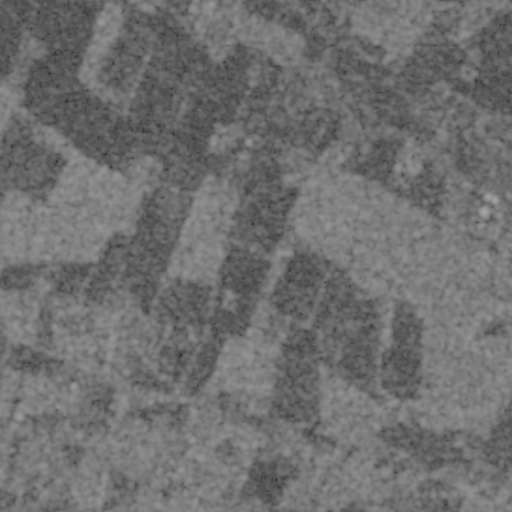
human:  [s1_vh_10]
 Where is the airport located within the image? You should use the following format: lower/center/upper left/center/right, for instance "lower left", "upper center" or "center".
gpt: The airport is located in the upper left of the image.
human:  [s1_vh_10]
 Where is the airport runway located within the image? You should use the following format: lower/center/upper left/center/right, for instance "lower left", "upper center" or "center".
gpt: The airport runway is located in the center left of the image.
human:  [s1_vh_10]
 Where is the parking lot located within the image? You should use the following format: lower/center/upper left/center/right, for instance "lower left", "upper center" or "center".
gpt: The parking lot is located in the lower left of the image.
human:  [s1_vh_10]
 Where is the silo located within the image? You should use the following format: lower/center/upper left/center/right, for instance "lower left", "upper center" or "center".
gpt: The silo is located in the center right of the image.
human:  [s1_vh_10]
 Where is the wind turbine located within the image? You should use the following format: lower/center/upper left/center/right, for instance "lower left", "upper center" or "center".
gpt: The wind turbine is located in the upper right of the image.
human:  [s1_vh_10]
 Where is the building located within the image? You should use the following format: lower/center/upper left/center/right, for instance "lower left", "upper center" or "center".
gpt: There is no building in the image.

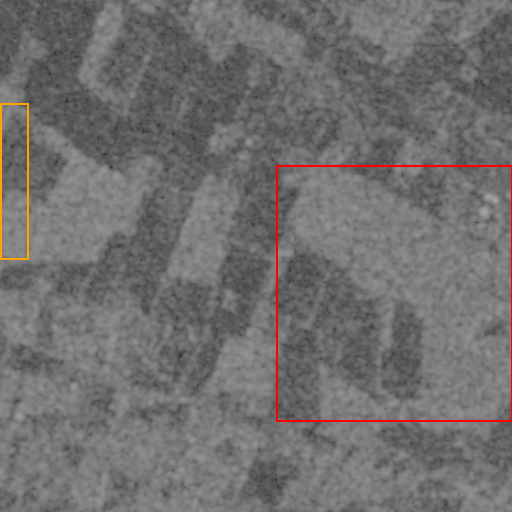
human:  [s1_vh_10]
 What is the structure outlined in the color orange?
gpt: The structure outlined in orange is an airport.
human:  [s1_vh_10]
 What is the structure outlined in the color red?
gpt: The structure outlined in red is a crop field.
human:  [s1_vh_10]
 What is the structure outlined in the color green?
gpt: There is no green outline.